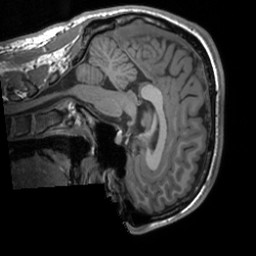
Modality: T1w
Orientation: sagittal
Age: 23
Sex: male
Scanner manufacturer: siemens
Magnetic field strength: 3 T
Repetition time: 1.9 s
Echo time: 0.00226 s